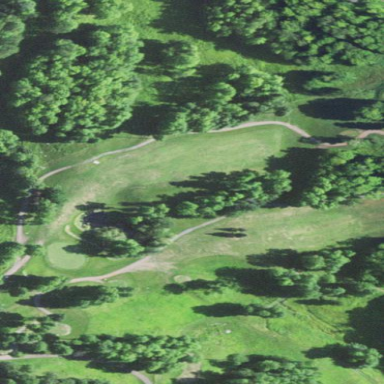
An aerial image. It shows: Grassy area designated as golf fairway.